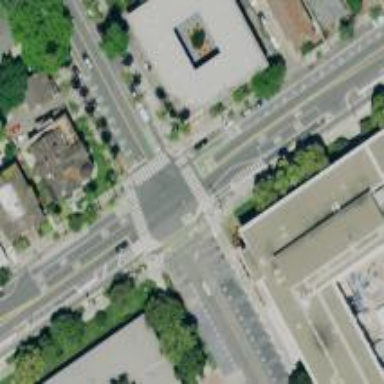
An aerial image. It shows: Solid stop line on the road.